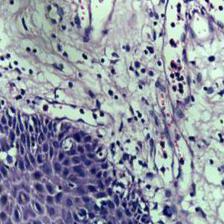
Diagnosis: Normal